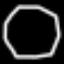
Label: octagon